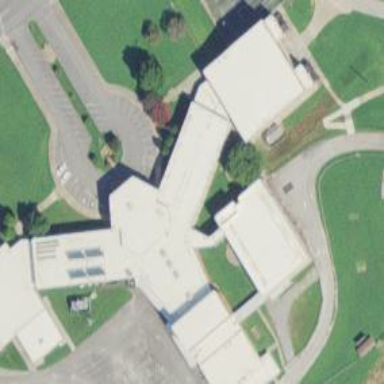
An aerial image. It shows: Kindergarten designated as school.